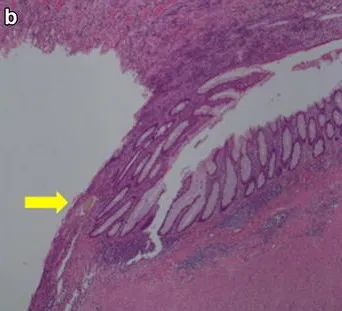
Histopathological images. B; A section of the rectal-fistula site shows hair-shaft tissue in the serous membrane of the rectum (arrow).
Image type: pathology (h&e)